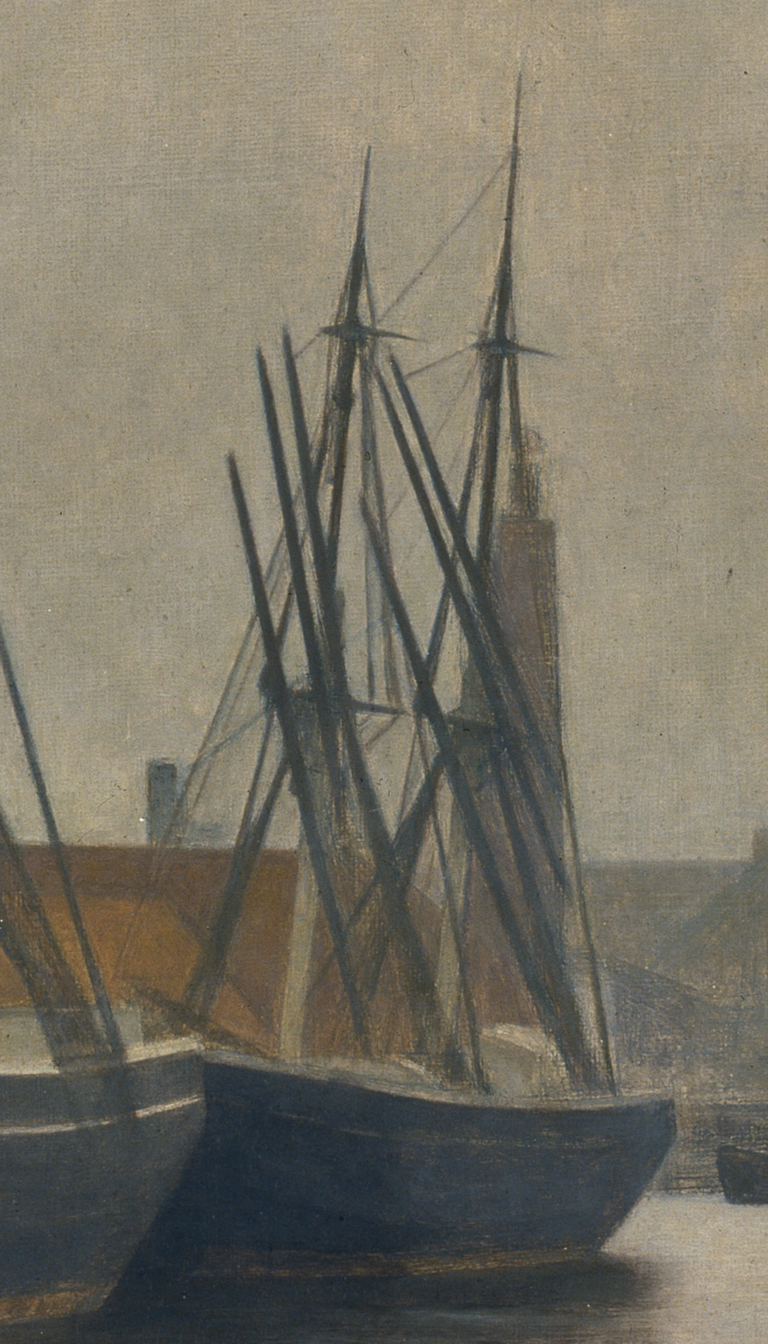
landscape painting, wide, overcast daylight, dark sailing ship hulls with crossing masts and rigging church spire visible between masts ochre warehouse behind pale grey overcast sky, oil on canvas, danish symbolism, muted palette